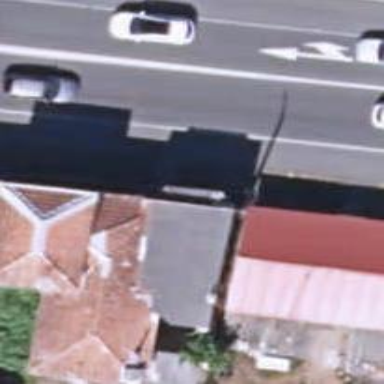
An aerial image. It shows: Simple and straightforward house.